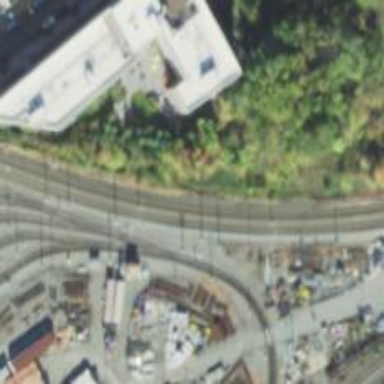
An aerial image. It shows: Light rail railway with electrified contact line.